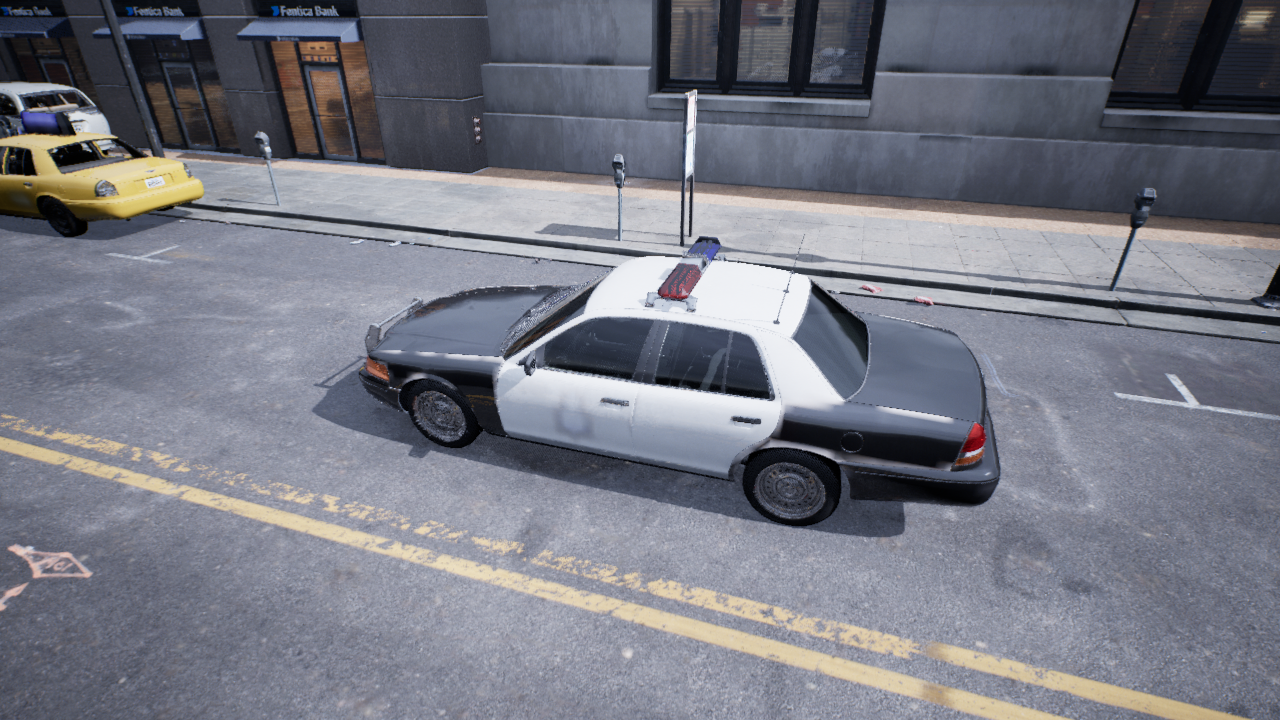
Venue: downtown
Lighting: overcast
Vehicle rig: sedan